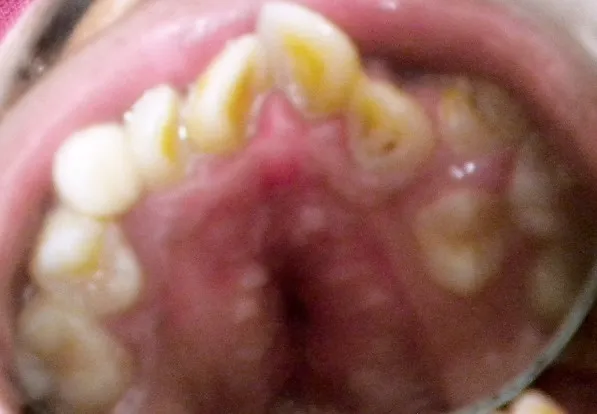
Pseudocleft.
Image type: medical_photograph (oral_photograph)